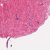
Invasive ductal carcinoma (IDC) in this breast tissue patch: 0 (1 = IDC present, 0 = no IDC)